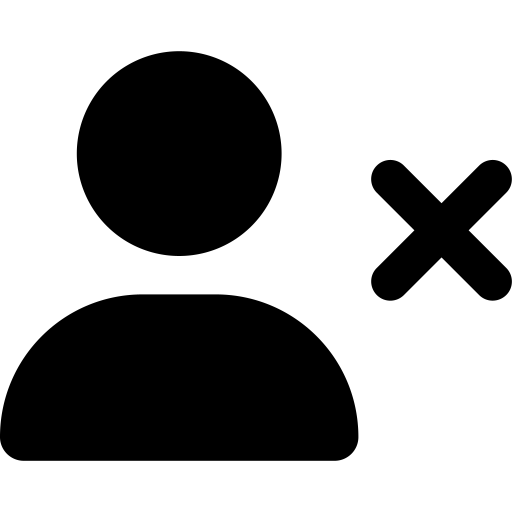
Tags: icon, FontAwesome, fa-icon, solid, user, xmark